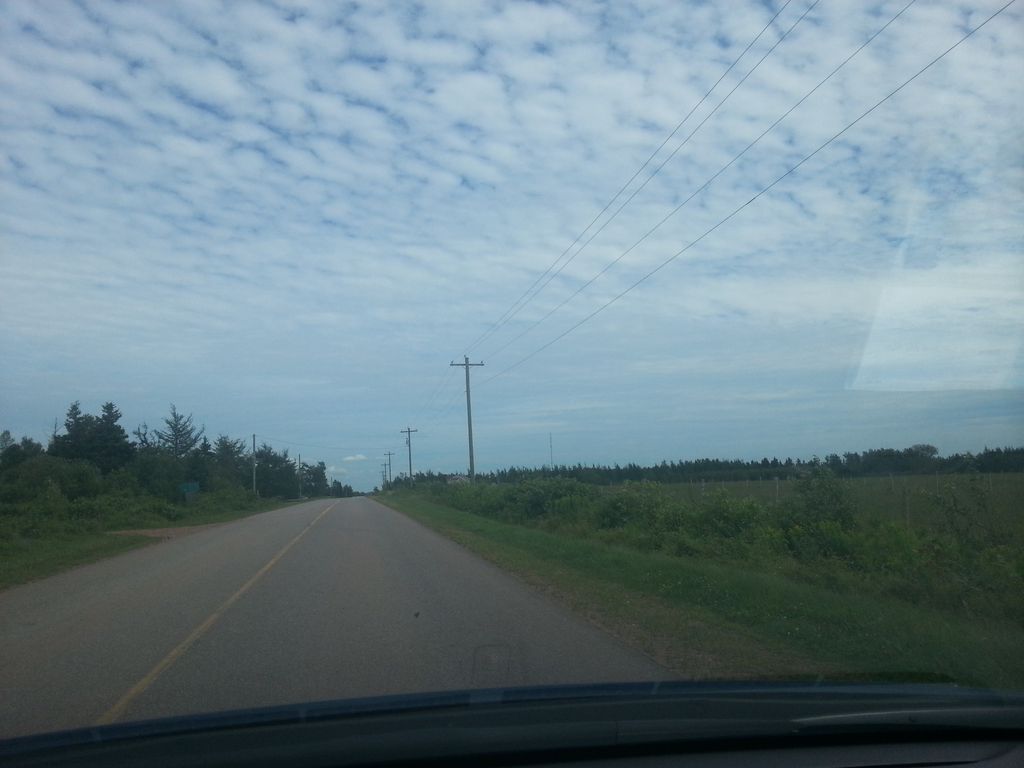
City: charlottetown